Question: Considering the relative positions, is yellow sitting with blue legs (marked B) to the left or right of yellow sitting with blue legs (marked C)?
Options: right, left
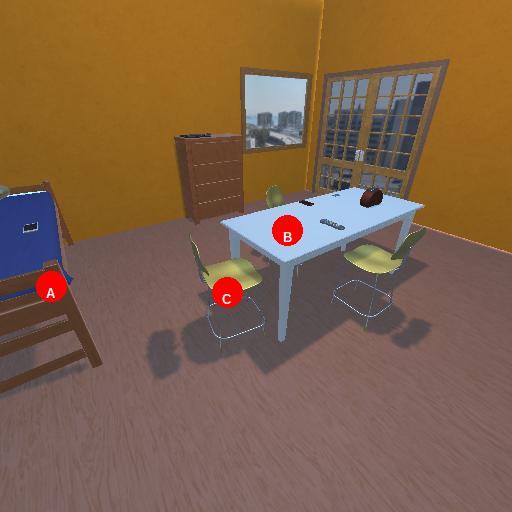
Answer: right